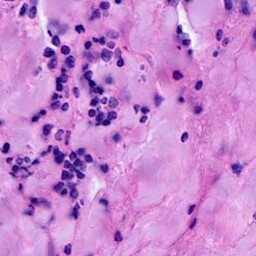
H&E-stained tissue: Breast